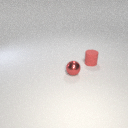
small red metal sphere in front of small red rubber cylinder